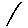
Label: line